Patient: sex F, age 26
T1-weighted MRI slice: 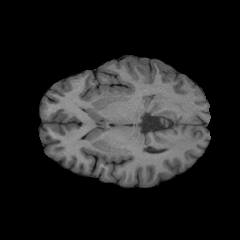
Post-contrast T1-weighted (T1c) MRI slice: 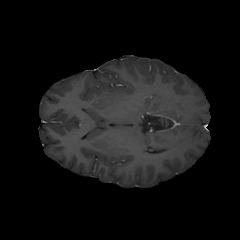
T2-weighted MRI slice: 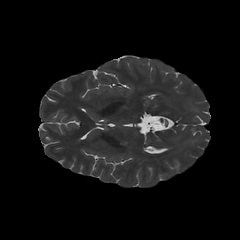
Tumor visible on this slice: no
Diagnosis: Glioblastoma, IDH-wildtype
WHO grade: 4